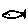
Label: fish